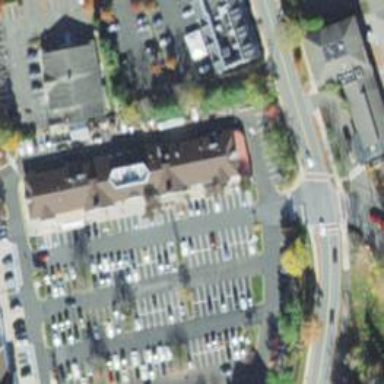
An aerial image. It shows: Parking space.